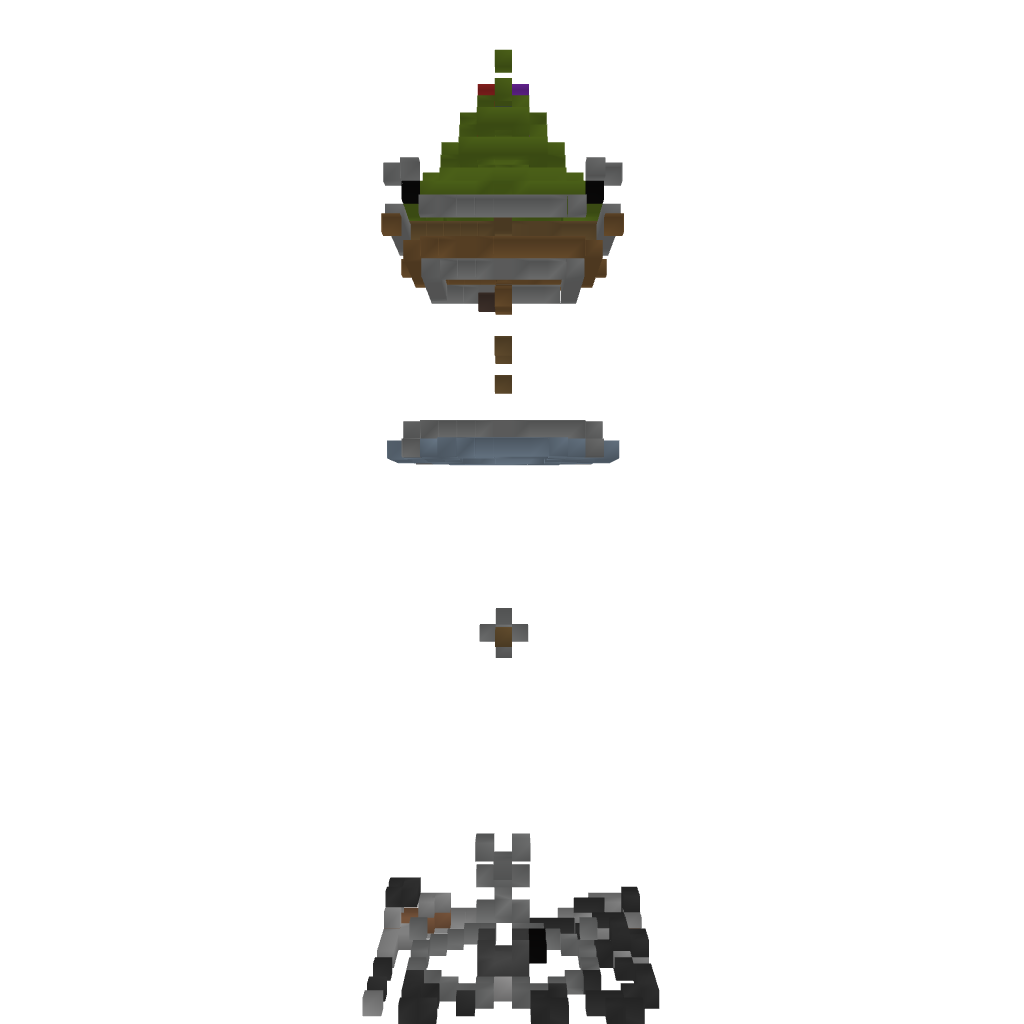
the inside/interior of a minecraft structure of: Clocktower